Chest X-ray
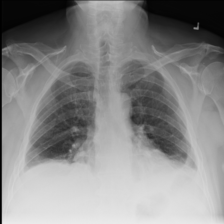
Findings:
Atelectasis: negative
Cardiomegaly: negative
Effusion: negative
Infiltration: negative
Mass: negative
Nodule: negative
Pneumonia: negative
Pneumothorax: negative
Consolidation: negative
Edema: negative
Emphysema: negative
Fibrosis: negative
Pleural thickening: negative
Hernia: negative